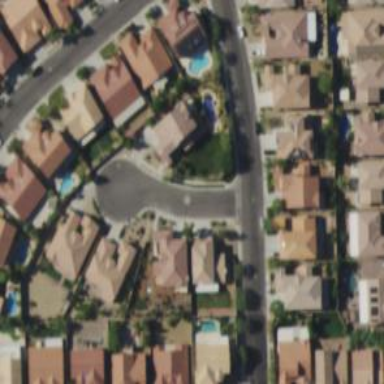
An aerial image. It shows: Residential road.